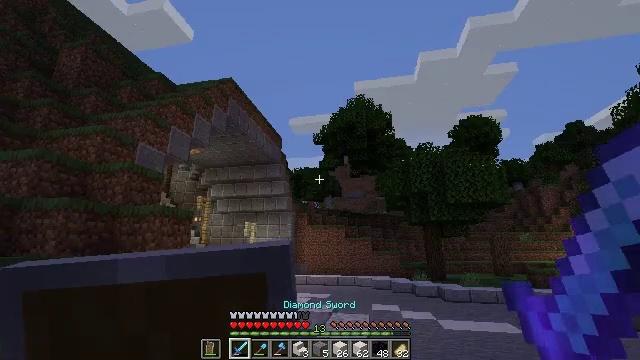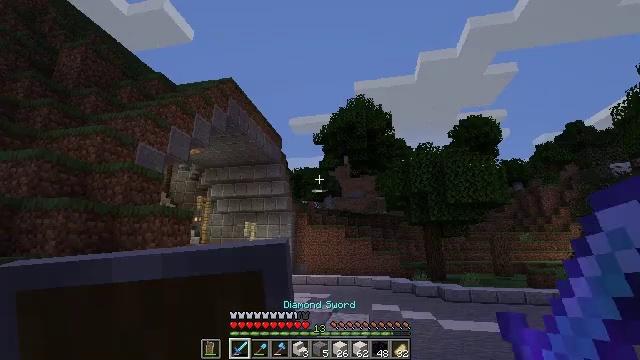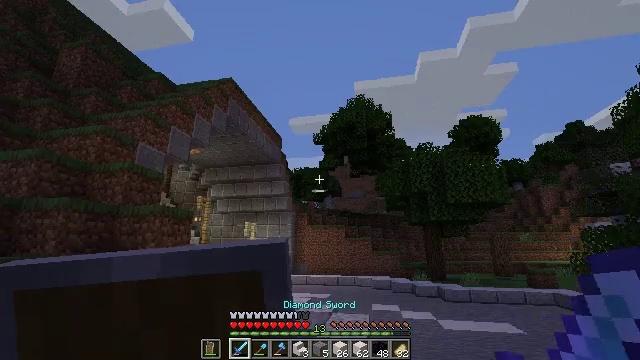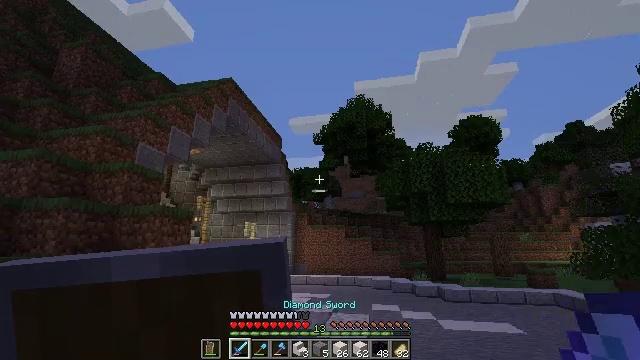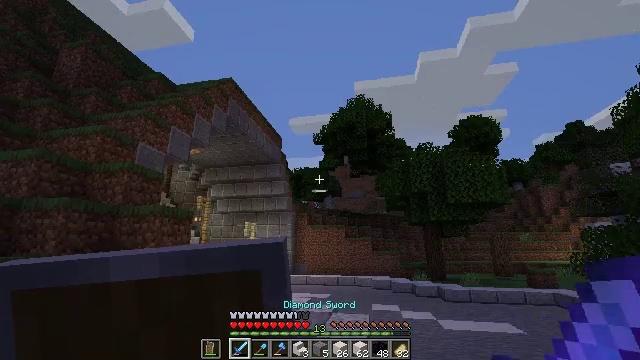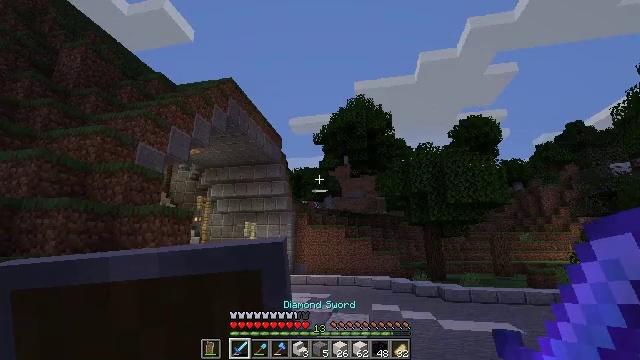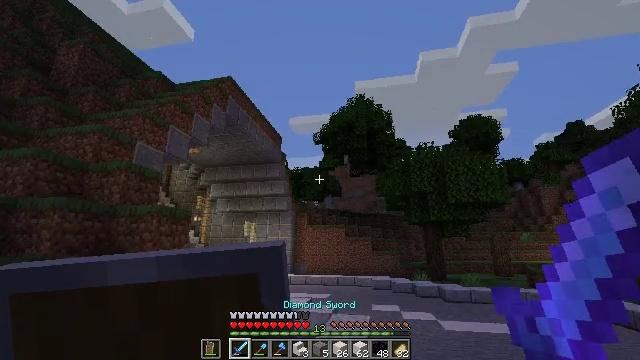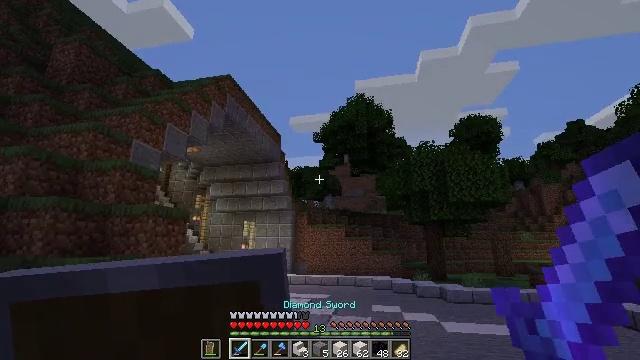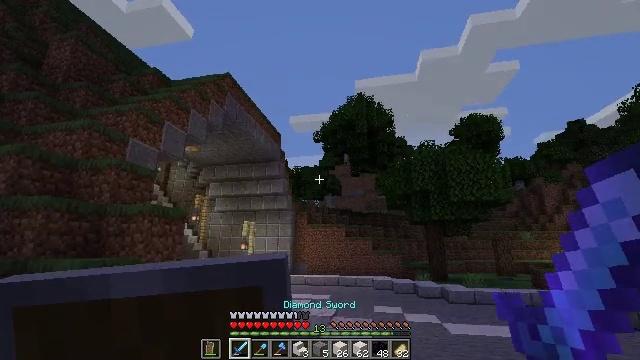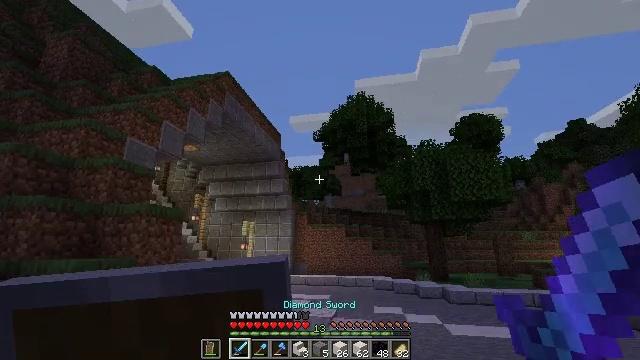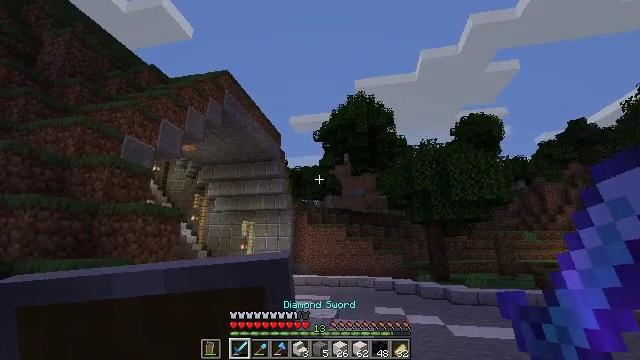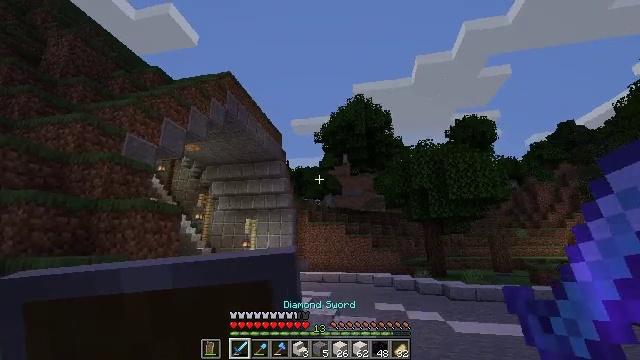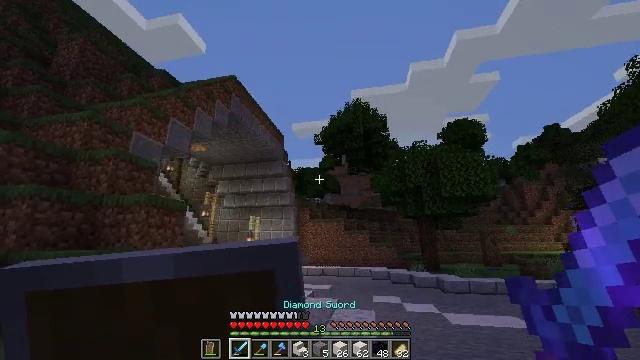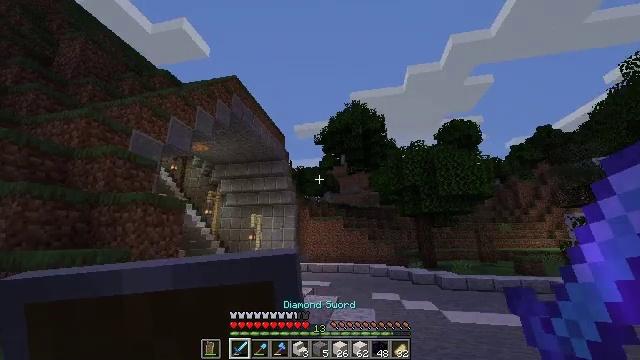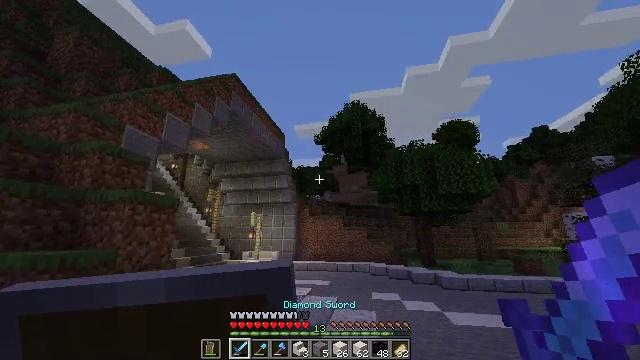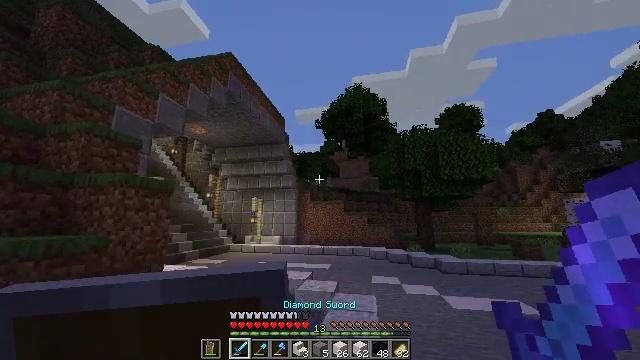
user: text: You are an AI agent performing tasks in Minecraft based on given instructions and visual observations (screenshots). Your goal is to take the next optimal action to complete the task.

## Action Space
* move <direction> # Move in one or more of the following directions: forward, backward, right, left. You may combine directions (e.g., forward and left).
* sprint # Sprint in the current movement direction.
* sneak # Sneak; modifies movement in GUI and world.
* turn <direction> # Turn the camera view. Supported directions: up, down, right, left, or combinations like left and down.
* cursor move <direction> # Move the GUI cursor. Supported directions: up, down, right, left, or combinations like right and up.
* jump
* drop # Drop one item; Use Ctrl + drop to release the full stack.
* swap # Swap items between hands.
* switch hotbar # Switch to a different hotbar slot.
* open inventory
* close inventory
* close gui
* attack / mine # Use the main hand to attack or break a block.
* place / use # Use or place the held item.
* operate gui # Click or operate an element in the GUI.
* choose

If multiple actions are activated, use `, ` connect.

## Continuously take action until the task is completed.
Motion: motion action
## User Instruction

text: Use four polished diorite to craft polished diorite stairs.
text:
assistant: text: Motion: no_op
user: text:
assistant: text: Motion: no_op
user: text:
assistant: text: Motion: no_op
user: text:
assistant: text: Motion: no_op
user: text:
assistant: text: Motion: no_op
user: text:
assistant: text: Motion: move forward
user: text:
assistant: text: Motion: move forward
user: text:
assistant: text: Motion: move forward
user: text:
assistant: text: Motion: no_op
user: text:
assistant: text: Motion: move forward
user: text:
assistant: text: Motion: move forward
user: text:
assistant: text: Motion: move forward
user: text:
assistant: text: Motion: move forward
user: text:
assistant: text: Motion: move forward
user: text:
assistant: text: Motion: move forward, turn down
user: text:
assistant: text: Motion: move forward, turn left and down
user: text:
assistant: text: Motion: move forward, turn left and down
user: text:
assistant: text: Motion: move forward, turn down
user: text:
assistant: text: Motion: move forward
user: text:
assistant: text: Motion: move forward
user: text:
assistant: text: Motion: move forward
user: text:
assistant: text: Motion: move forward
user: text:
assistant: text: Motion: move forward
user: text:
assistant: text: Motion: move forward
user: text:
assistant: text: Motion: move forward
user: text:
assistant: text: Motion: move forward
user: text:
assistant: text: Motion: move forward, jump
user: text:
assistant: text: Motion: move forward, jump
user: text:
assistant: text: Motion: move forward, turn left, jump
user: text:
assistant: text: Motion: move forward, turn left, jump